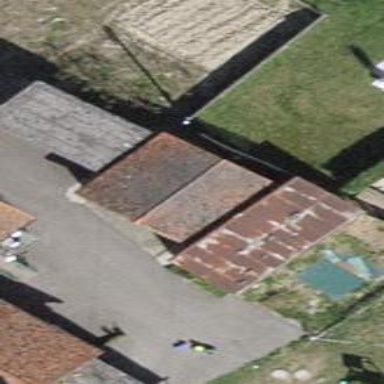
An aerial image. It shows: Shed.